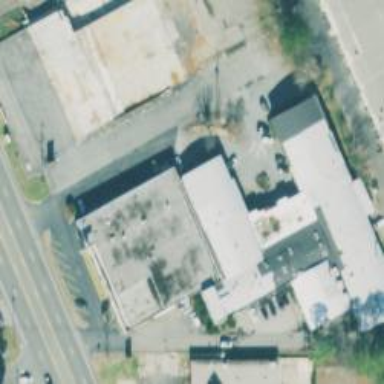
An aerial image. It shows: Commercial building.